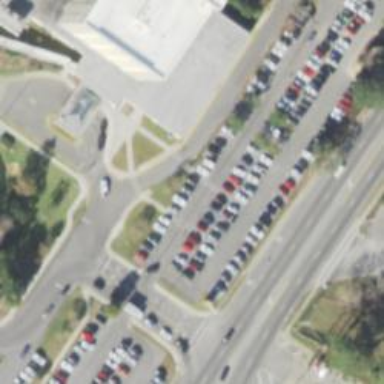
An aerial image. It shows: Parking space.